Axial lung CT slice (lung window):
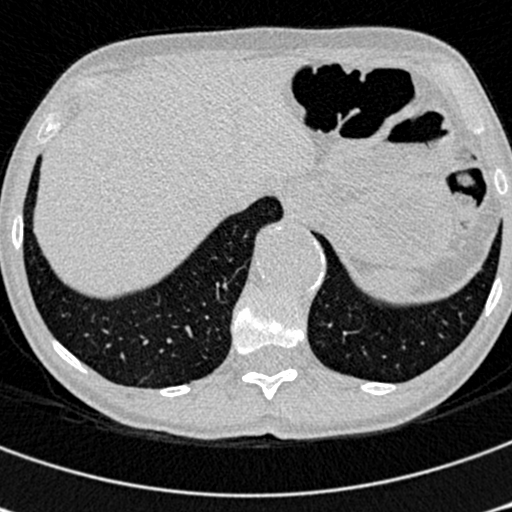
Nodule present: no